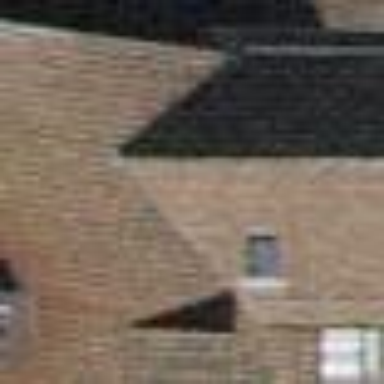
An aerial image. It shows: Section of building's roof with orientation across.